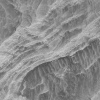
Atmospheric dust classification: not_dusty